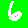
Digit: 6